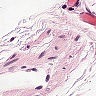
Metastatic tissue present: no